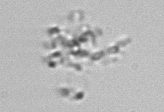
Label: detritus